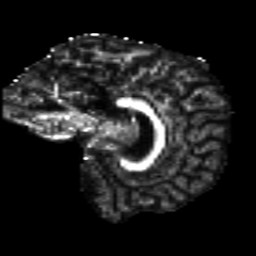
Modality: FA
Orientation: sagittal
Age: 29
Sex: male
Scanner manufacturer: siemens
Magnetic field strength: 3 T
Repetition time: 8.8 s
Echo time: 0.085 s